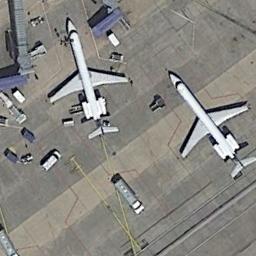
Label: airplane